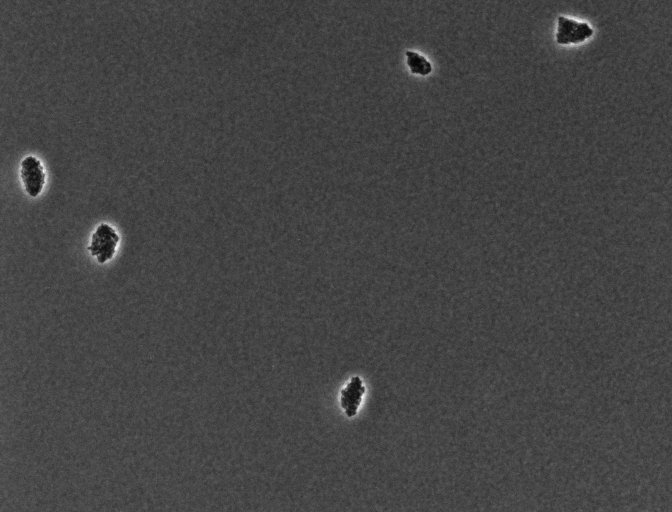
Phase contrast microscopy, 20x objective, 3 h incubation